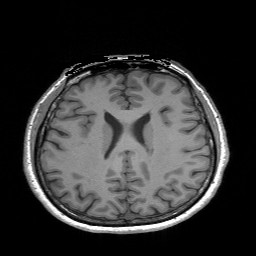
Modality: T1w
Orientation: coronal